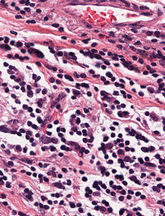
Tumor epithelial tissue: no
Tumor-associated stroma tissue: yes
Normal tissue: no